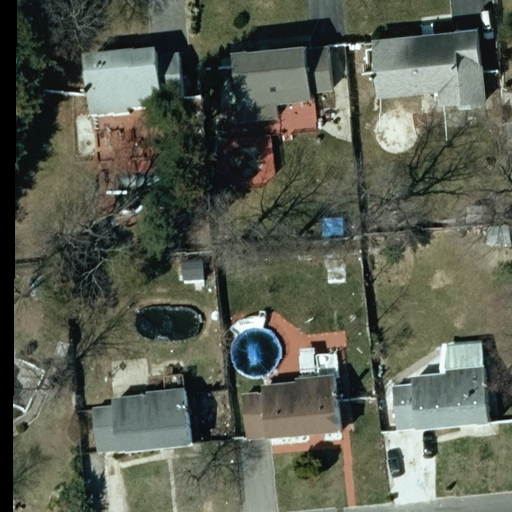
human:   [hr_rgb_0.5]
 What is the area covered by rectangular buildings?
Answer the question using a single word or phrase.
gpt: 357m2

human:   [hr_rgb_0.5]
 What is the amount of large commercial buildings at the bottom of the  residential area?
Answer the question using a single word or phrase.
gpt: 0

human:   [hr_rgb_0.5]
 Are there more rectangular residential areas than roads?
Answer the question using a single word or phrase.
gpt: no

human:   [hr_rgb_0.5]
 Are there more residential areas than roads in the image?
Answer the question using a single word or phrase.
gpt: no

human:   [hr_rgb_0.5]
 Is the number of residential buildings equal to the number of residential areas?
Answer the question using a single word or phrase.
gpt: no

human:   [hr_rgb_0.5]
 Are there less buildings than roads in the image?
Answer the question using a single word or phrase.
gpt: no

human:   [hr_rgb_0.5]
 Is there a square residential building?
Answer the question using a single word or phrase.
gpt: no

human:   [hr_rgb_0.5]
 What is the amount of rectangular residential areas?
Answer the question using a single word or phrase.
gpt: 1

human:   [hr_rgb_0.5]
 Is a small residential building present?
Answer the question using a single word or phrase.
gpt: yes

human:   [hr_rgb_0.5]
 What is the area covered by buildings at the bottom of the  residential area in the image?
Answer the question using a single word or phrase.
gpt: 1778m2

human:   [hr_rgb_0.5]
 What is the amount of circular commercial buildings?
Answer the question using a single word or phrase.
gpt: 0

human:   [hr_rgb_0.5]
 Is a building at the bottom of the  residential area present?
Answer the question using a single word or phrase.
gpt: yes

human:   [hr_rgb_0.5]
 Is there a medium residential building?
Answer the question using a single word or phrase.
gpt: yes

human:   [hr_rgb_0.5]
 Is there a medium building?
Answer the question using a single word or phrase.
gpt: yes

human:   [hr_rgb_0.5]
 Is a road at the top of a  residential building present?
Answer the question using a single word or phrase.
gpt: yes

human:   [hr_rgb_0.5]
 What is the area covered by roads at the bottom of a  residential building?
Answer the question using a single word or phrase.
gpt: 0m2

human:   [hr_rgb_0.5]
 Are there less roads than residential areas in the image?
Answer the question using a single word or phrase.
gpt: no

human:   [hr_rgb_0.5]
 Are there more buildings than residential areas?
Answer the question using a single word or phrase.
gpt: yes

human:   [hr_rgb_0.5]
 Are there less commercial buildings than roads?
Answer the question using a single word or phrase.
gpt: yes

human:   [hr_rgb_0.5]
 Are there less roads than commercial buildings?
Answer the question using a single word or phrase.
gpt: no

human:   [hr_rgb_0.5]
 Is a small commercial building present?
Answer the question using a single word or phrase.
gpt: no

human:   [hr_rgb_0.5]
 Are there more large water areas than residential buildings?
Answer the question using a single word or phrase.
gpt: no

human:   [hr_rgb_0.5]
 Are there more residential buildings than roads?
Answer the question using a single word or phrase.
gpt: yes

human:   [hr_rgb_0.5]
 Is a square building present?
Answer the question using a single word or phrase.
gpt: no

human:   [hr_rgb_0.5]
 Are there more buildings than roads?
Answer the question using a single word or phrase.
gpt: yes

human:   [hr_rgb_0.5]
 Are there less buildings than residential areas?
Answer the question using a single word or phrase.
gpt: no

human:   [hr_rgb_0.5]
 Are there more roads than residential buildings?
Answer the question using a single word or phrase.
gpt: no

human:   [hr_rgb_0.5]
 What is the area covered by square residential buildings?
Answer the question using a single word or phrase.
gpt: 0m2

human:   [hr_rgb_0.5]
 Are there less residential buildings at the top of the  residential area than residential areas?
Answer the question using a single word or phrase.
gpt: yes

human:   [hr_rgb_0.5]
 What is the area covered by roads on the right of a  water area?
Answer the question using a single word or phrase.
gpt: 0m2

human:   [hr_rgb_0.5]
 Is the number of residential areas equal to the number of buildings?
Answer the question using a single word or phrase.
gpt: no

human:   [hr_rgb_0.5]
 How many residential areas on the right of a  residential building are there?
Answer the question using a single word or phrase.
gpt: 1

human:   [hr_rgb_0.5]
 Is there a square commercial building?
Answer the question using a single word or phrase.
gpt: no

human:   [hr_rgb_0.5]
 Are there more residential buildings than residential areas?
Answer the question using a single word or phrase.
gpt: yes

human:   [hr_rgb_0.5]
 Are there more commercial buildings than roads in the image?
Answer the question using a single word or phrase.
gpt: no

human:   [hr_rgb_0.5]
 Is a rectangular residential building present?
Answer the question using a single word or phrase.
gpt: yes